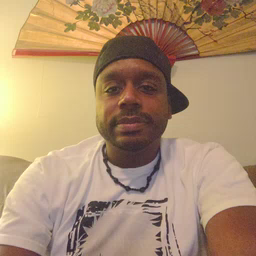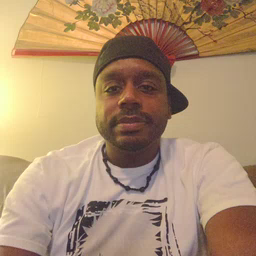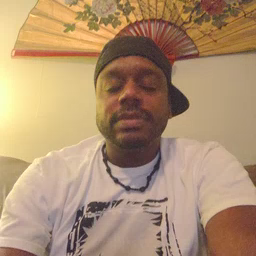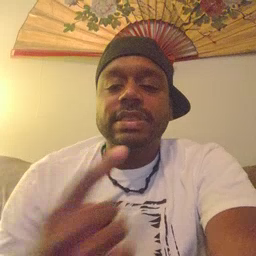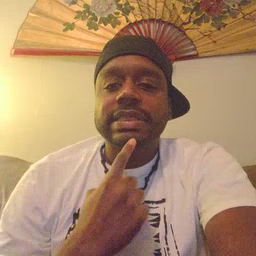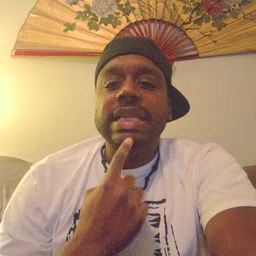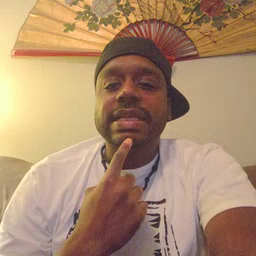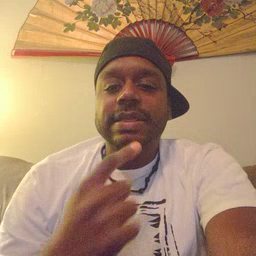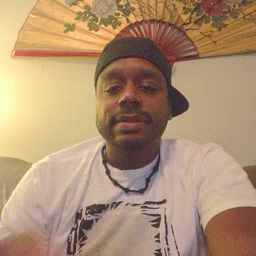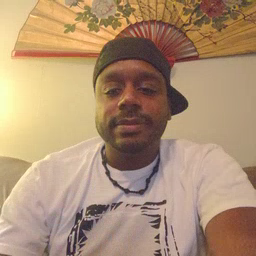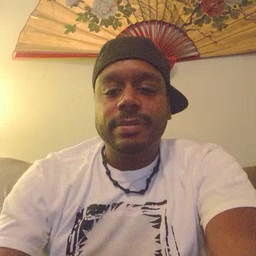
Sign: say